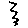
Label: zigzag